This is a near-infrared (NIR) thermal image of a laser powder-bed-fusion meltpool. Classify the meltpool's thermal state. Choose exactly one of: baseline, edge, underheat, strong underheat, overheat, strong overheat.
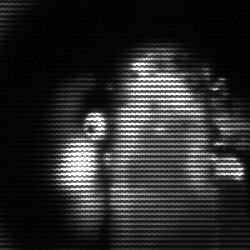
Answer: strong underheat